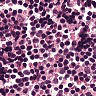
Metastatic tissue present: no